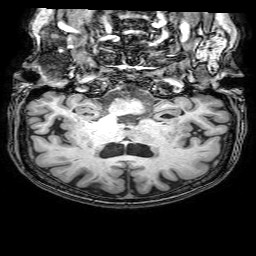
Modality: T1w
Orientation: sagittal
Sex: female
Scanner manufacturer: philips
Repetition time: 0.008143 s
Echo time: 0.00372 s